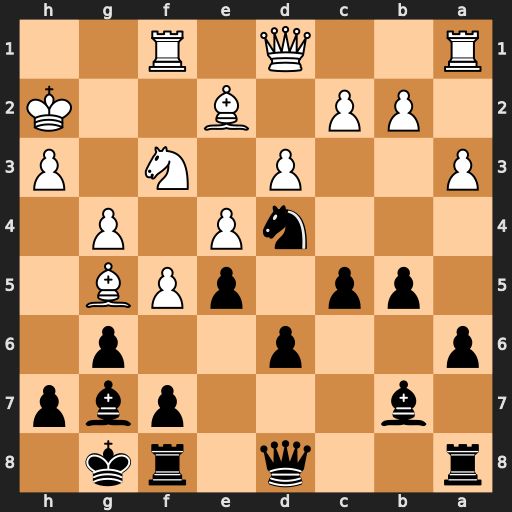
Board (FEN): r2q1rk1/1b3pbp/p2p2p1/1pp1pPB1/3nP1P1/P2P1N1P/1PP1B2K/R2Q1R2
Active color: b
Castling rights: -
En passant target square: -
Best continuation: Nxf3+ Bxf3 Qxg5